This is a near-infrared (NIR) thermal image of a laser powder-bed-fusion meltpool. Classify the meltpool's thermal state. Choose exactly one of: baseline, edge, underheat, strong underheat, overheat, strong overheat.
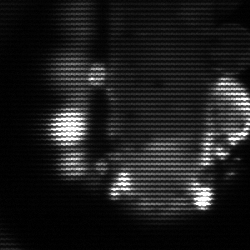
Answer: strong underheat